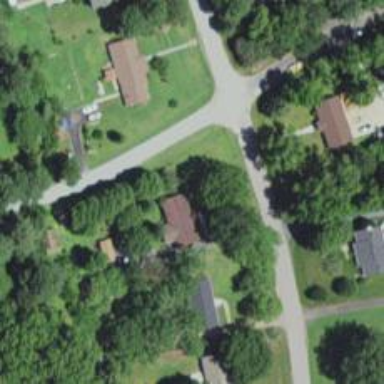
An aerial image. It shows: Neighborhood.